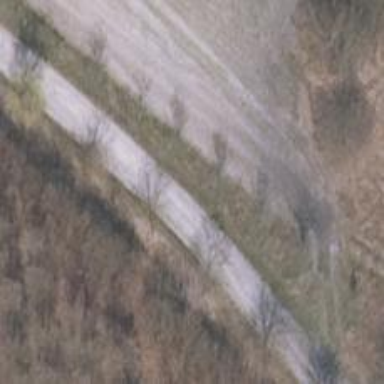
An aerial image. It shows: Unclassified road with sand surface and grade3 tracktype.